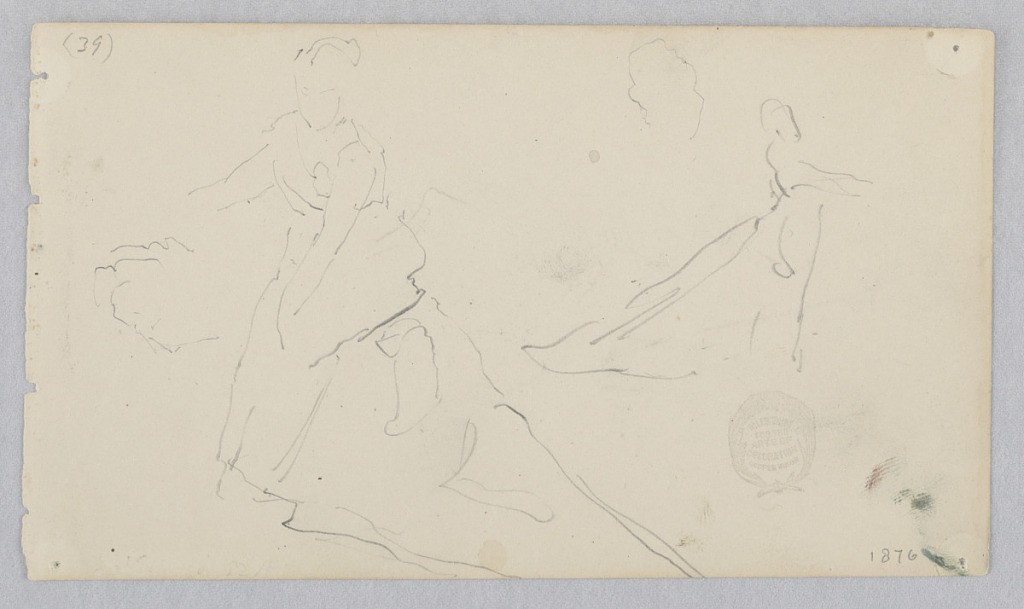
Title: Woman
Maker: Robert Frederick Blum, American, 1857–1903
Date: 1876
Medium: Graphite on wove paper
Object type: Drawing
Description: Two sketches of a female figure seated wearing a dress.